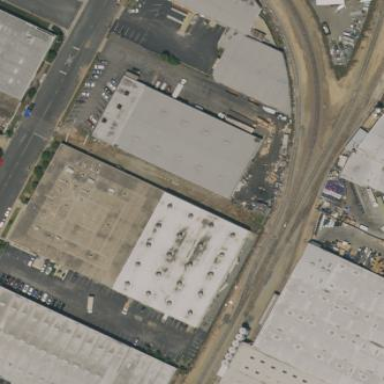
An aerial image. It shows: Warehouse.